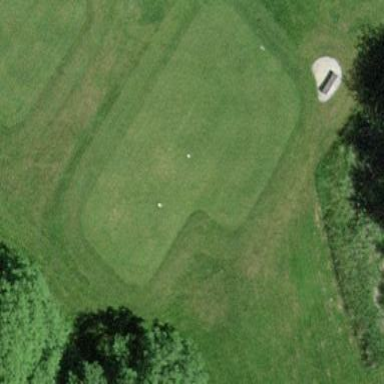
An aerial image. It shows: Golf tee on grassy land.